高三 · 度量几何学
如图, 阴影部分的面积是（ )

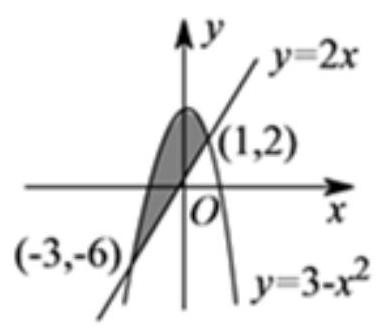
A. $2 \sqrt{3}$
B. $-2 \sqrt{3}$
C. $\frac{35}{3}$
D. $\frac{32}{3}$
答案: D
解析: 答案: D

【解析】 $S=\int_{-3}^{1}\left(3-x^{2}-2 x\right) d x=\left(-\frac{1}{3} x^{3}-x^{2}+3 x\right)_{-3}^{1}=\frac{32}{3}$,

故答案为: D

【分析】利用定积分求面积的方法，从而求出阴影部分的面积。